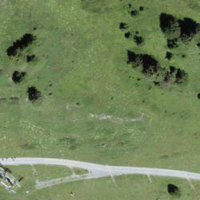
EUNIS habitat code: 23
Species observed at this site:
Campanula thyrsoides